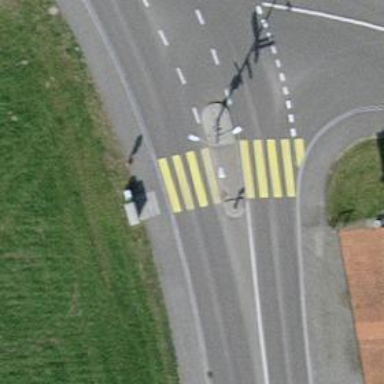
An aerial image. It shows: Marked road crossing with pedestrian island.